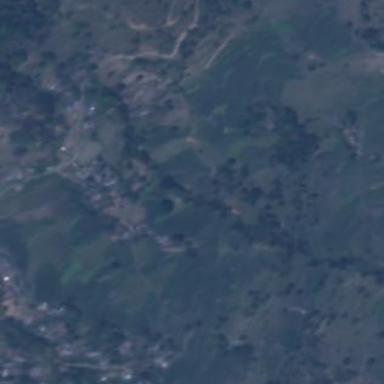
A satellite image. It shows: Terraced farmland.